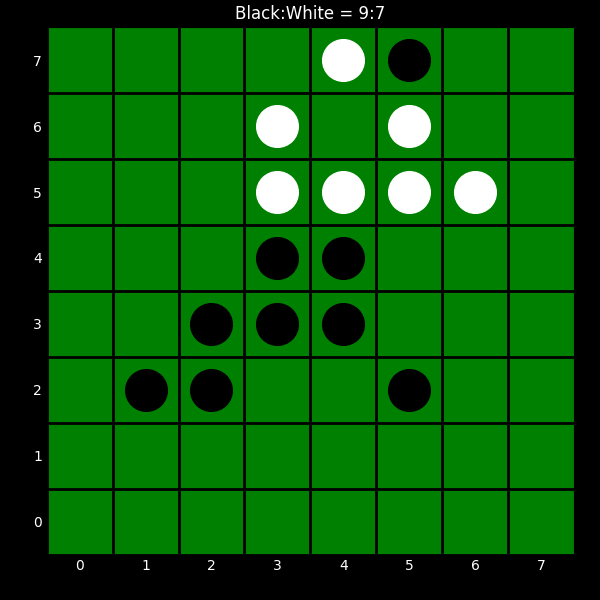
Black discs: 9
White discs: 7